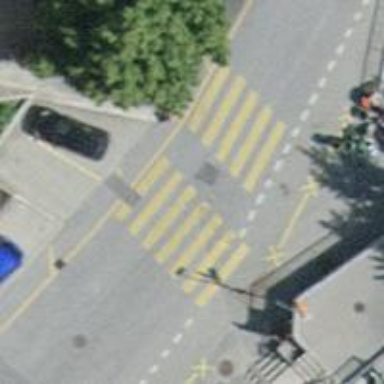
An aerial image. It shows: Uncontrolled zebra crossing on the road.